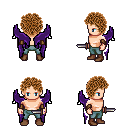
a pixel art fantasy rpg character, male body template, human, light skin, purple wings, teal pants, brown curly afro hairstyle, leather bracers, brown shoes, dagger, four views (front, back, left, right), 2x2 character sprite sheet, small pixel art, hard edges, no anti-aliasing